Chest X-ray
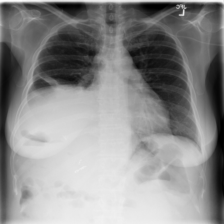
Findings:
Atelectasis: positive
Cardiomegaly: negative
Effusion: negative
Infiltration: negative
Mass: negative
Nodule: negative
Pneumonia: negative
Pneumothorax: negative
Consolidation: negative
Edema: negative
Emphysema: negative
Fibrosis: negative
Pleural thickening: negative
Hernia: negative